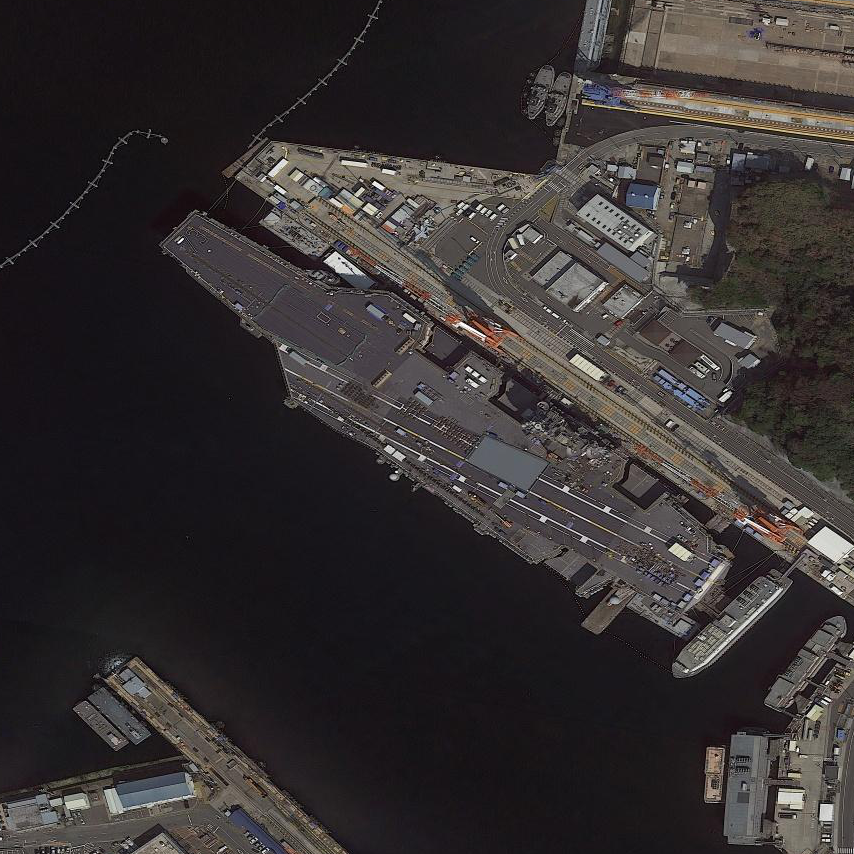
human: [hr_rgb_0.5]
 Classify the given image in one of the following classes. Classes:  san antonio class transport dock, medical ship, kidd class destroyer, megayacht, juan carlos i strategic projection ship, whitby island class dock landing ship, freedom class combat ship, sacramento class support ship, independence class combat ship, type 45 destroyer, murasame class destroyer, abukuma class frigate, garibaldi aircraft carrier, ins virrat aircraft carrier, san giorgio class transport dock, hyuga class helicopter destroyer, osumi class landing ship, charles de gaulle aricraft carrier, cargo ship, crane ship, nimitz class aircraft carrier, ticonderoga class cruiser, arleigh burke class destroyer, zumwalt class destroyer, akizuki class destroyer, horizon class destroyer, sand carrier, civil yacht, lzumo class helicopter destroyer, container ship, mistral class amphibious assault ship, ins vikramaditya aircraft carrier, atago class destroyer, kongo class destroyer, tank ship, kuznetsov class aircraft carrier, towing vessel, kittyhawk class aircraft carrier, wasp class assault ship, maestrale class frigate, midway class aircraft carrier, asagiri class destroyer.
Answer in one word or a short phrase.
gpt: Nimitz class aircraft carrier